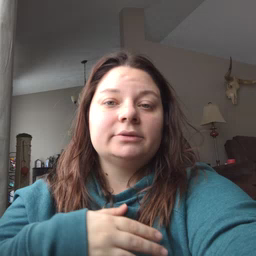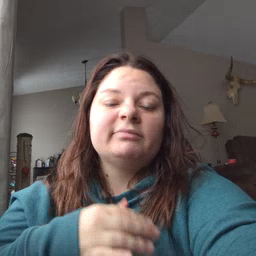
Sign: yellow